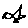
Label: bird